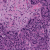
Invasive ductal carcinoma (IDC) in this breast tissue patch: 1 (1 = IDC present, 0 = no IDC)